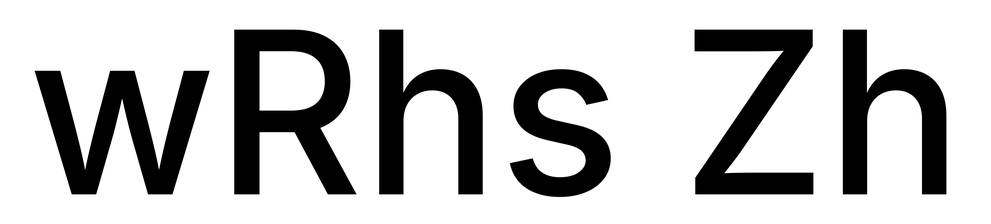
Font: Inter_Medium